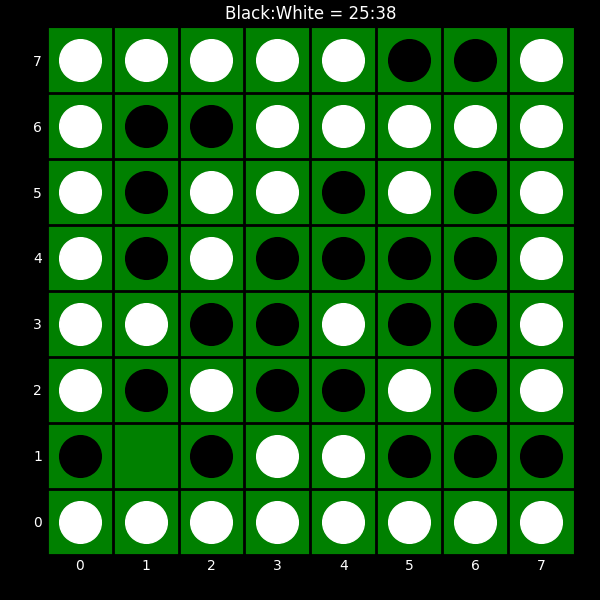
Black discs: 25
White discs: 38